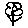
Label: flower